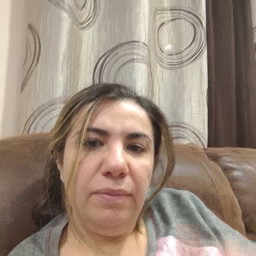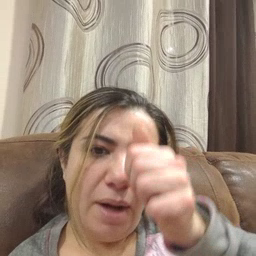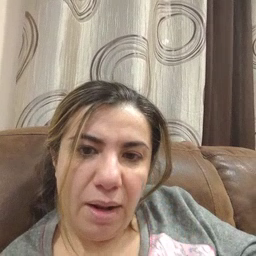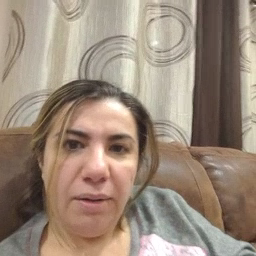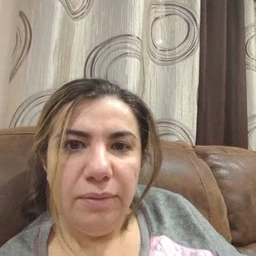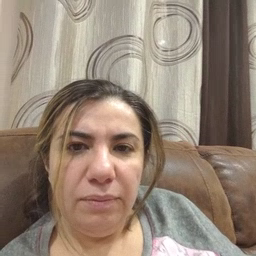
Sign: beside